Interaction volume radius: 5 \u00c5
Interaction volume height: 25 \u00c5
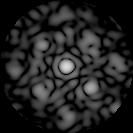
Disorder parameter: 0.5574